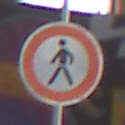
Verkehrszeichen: VerbotFussgaenger
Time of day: Midday
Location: Roofed (Special)
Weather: Overcast
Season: NotSpecified
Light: Natural